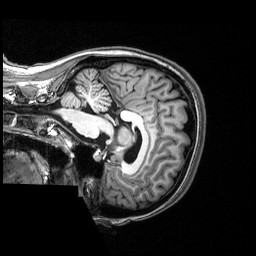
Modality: T1w
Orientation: sagittal
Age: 22
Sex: female
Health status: healthy
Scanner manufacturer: siemens
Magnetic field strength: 3 T
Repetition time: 2.53 s
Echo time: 0.00339 s